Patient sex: M
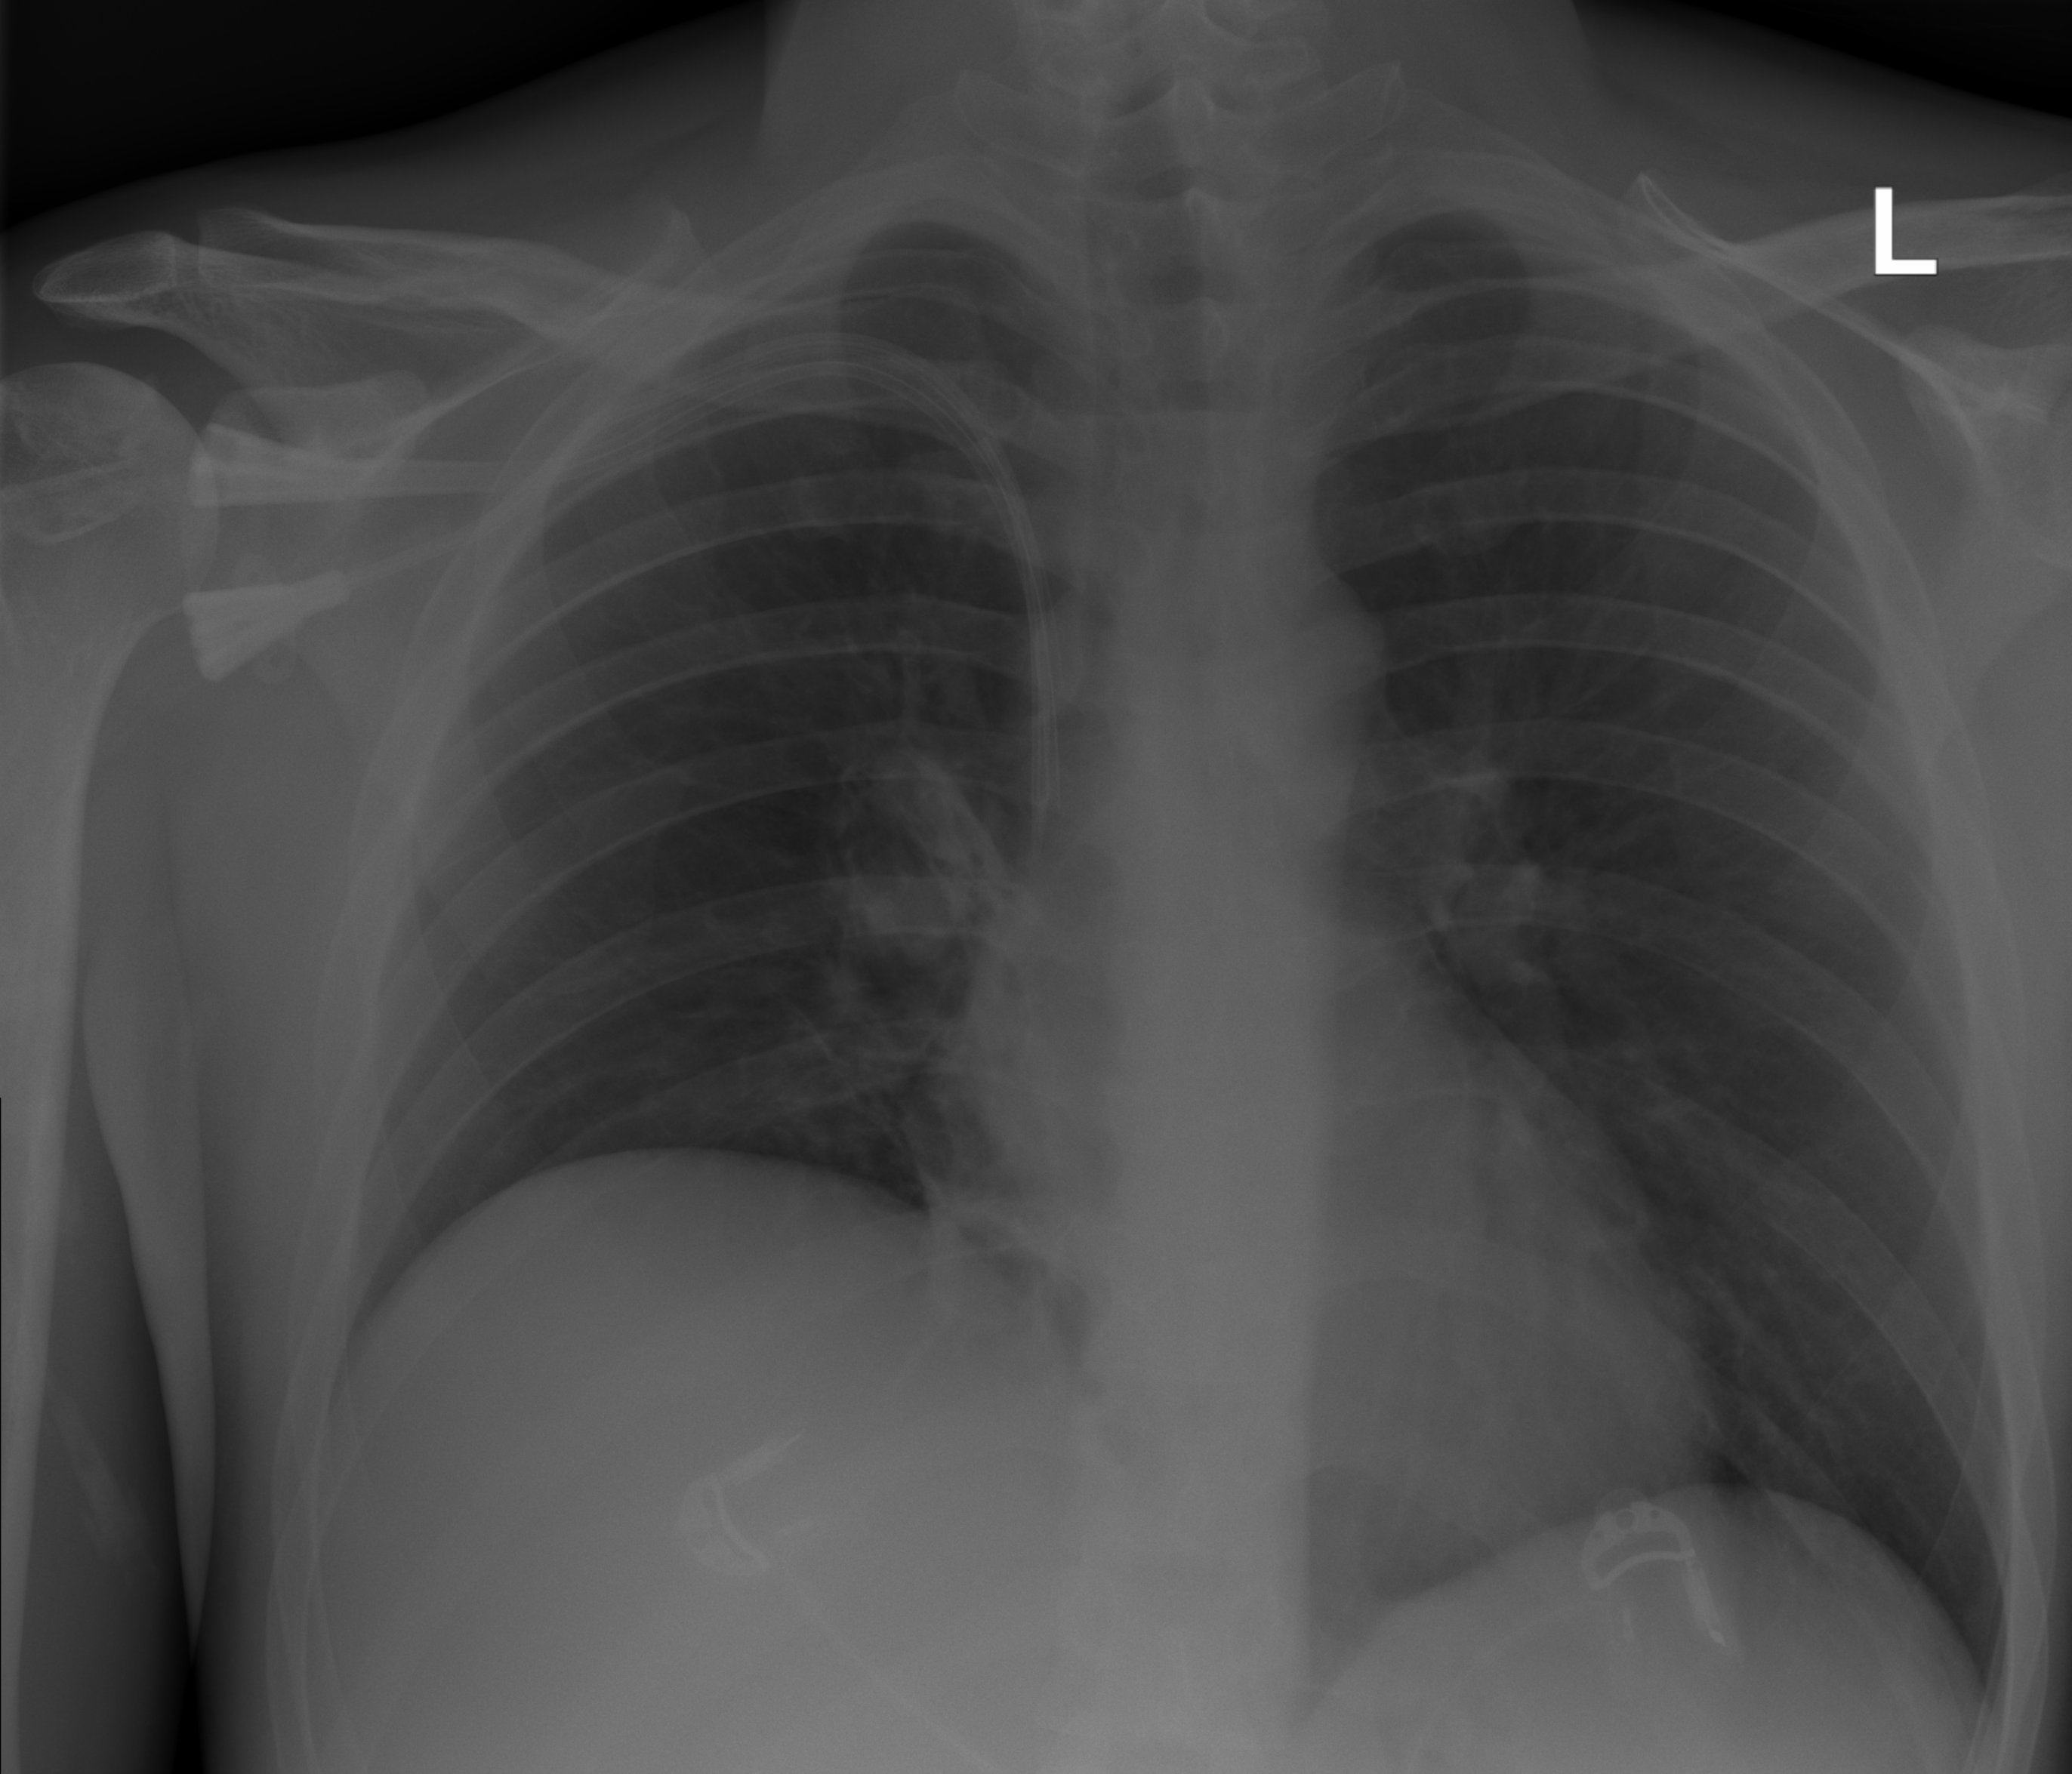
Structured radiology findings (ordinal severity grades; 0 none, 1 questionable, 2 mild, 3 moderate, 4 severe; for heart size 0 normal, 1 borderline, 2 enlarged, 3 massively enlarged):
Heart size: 0
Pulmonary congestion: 0
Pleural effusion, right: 0
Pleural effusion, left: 0
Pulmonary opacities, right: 0
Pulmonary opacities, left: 0
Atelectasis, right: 2
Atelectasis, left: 0